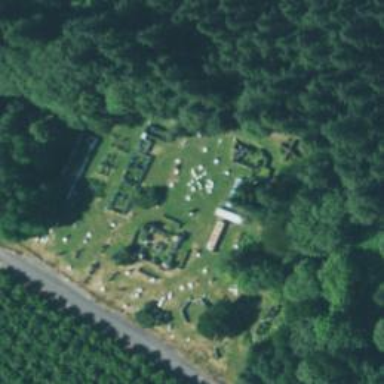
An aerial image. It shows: Paintball pitch for leisure land activities.